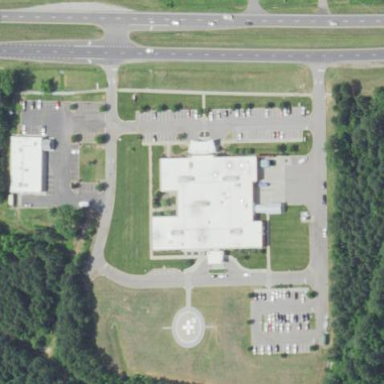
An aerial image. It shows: Hospital building.